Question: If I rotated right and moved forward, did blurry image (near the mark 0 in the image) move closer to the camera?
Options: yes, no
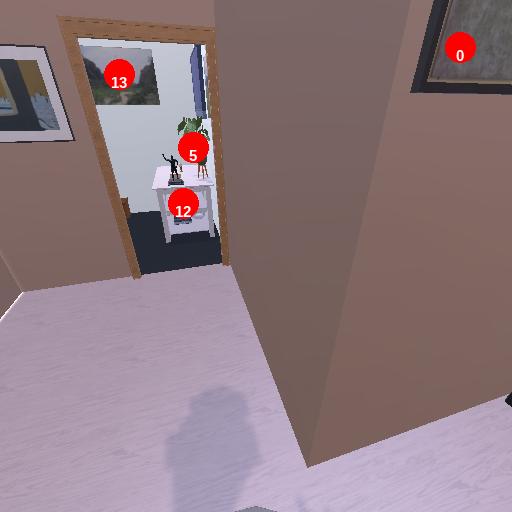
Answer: yes